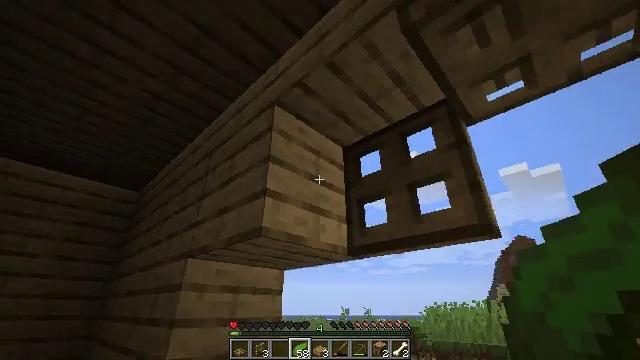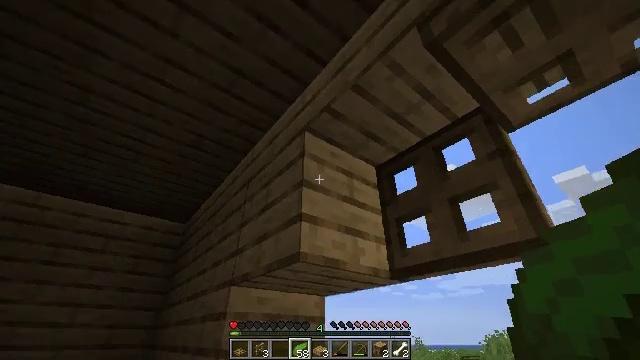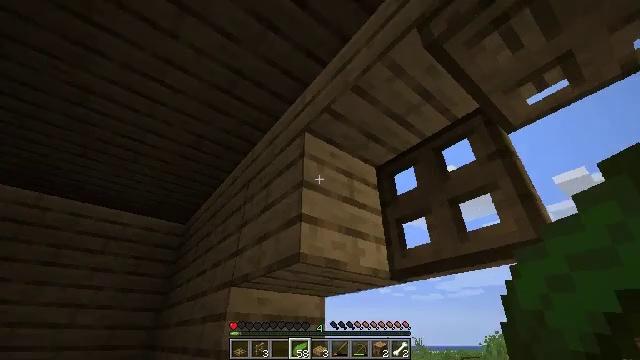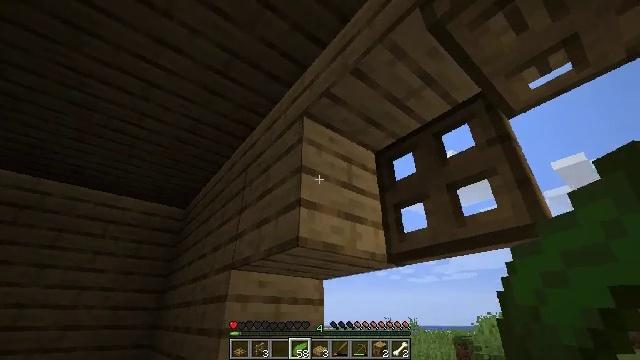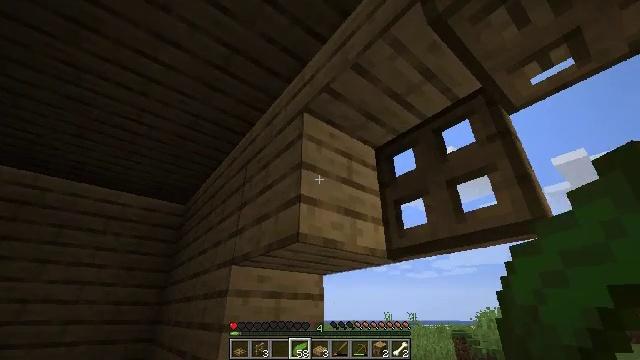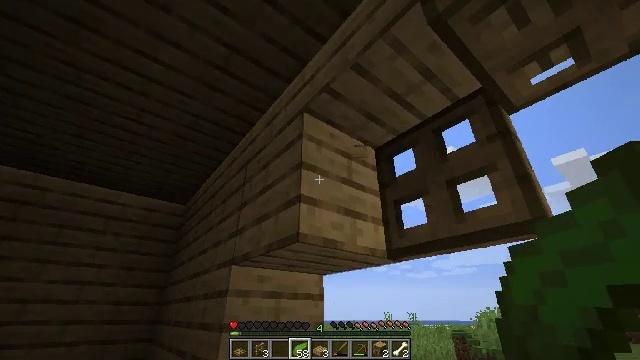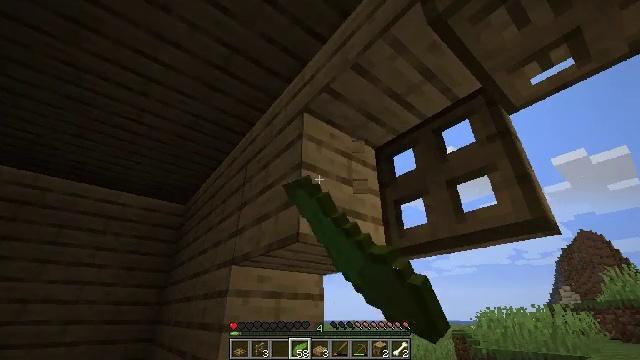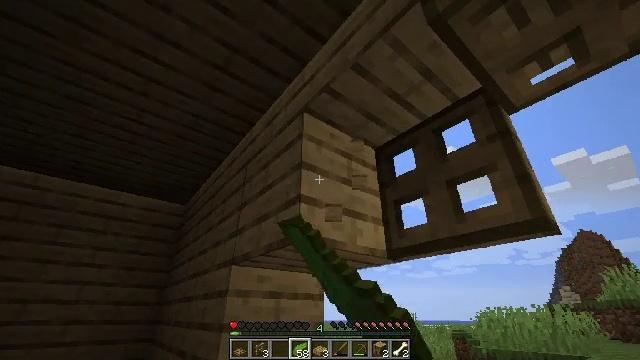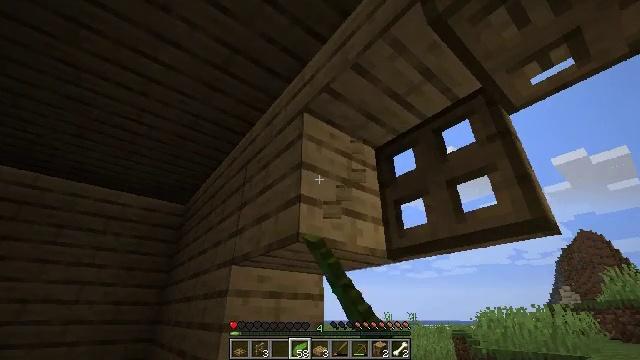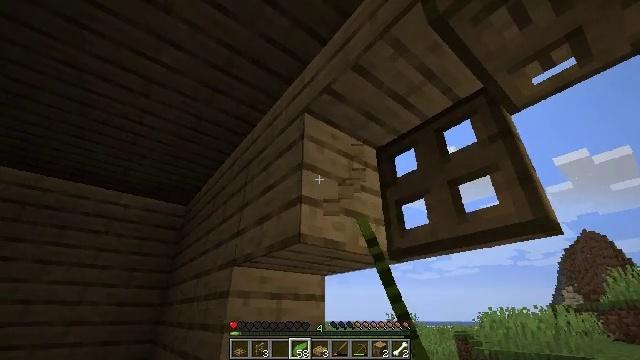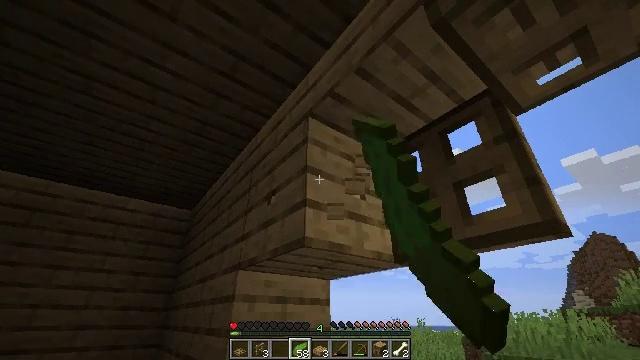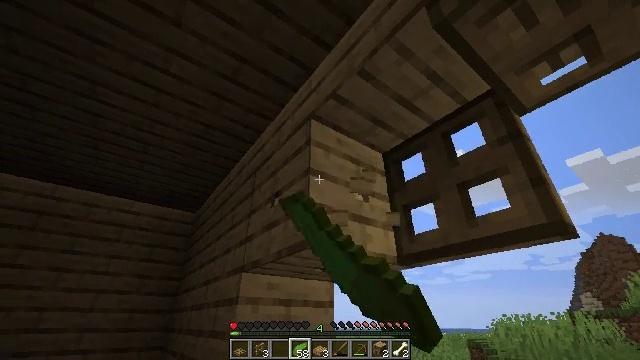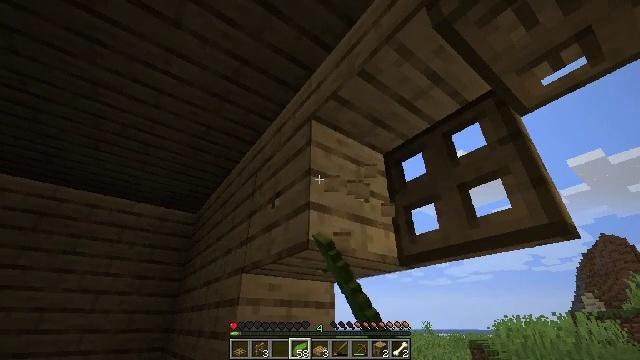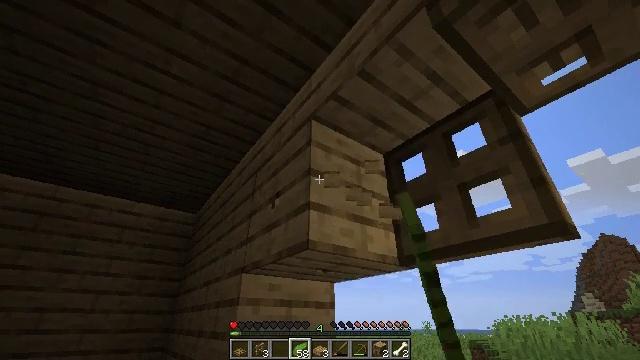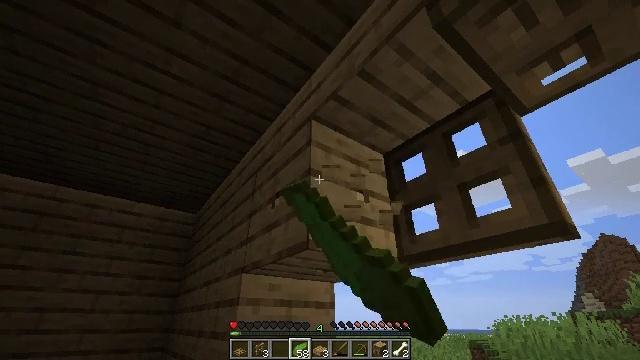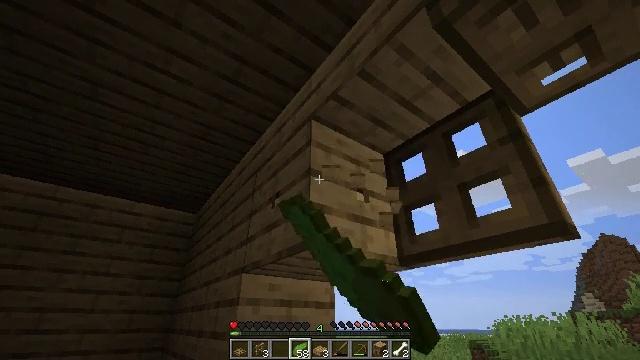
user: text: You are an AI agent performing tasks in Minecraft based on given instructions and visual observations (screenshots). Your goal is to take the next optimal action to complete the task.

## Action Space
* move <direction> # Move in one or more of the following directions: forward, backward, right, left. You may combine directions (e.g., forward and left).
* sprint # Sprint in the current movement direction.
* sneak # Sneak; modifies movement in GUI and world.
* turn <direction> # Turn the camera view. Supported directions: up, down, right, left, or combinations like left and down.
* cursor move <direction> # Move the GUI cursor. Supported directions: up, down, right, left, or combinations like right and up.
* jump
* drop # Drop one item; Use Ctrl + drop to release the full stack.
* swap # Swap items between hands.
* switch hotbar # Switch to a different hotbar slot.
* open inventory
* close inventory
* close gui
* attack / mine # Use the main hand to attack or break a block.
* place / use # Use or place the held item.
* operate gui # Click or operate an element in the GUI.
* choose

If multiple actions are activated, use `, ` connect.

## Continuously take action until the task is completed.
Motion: motion action
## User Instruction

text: Retrieve oak planks from the wooden block.
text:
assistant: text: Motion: turn left and up
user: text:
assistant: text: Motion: no_op
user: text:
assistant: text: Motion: turn down
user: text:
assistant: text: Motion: no_op
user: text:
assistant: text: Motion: attack / mine
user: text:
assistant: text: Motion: attack / mine
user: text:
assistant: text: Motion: attack / mine
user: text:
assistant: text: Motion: attack / mine
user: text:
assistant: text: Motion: attack / mine
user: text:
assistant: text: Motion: turn left, attack / mine
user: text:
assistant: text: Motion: attack / mine
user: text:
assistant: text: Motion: attack / mine
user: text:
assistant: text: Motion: attack / mine
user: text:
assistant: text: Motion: attack / mine
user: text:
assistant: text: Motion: attack / mine
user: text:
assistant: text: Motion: attack / mine
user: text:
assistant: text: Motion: attack / mine
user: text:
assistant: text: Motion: attack / mine
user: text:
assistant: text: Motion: attack / mine
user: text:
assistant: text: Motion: attack / mine
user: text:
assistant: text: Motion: attack / mine
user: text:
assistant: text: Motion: attack / mine
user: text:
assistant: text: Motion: attack / mine
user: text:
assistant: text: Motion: attack / mine
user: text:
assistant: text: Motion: attack / mine
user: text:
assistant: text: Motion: attack / mine
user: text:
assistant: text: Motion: attack / mine
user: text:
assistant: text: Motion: attack / mine
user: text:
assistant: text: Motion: attack / mine
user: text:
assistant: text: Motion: attack / mine